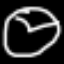
Label: clock